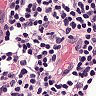
Metastatic tissue present: no